Interaction volume radius: 10 \u00c5
Interaction volume height: 10 \u00c5
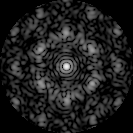
Disorder parameter: 0.5872